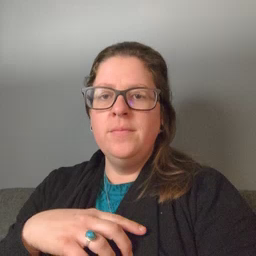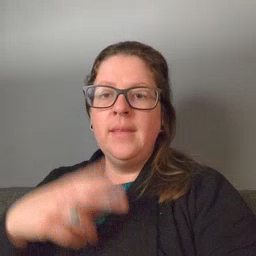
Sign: high